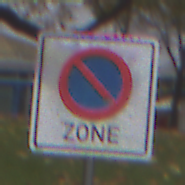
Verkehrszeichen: BeginnEingeschraenktesHalteverbotZone
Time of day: MorningAfternoon
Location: Outdoor (Nature)
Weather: Overcast
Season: Autumn
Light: Natural